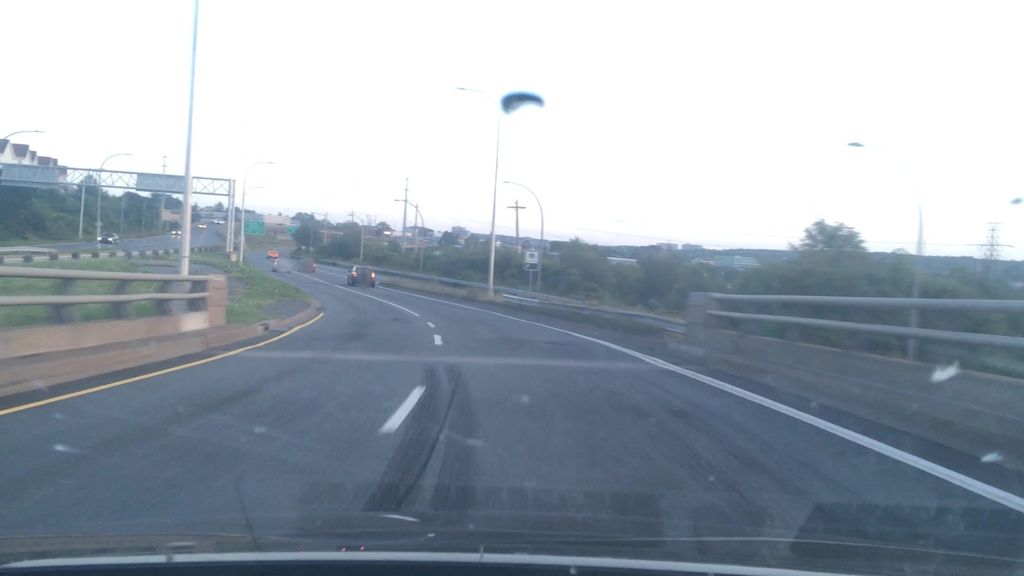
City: halifax